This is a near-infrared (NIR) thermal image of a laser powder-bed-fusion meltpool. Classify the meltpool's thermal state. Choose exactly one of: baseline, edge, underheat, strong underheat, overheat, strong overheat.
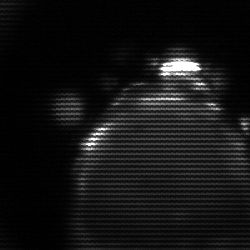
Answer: edge